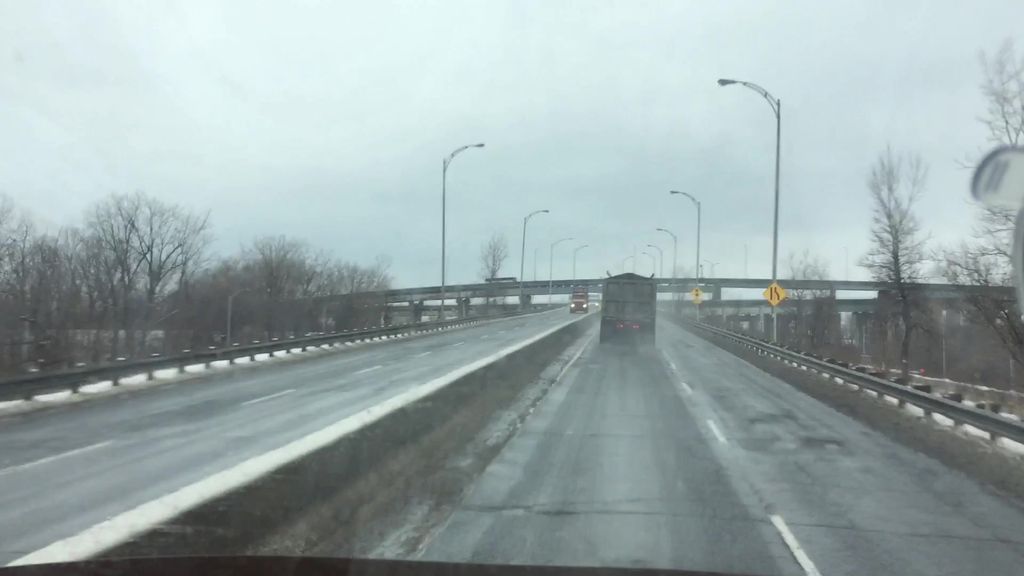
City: montreal